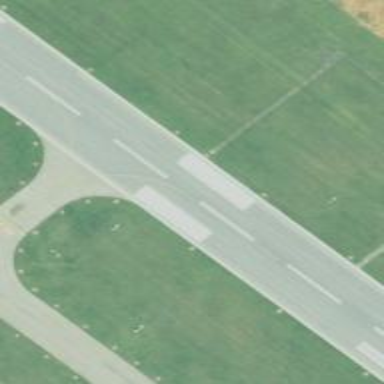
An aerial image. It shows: Image of taxiway at airport.